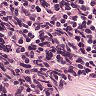
Metastatic tissue present: no